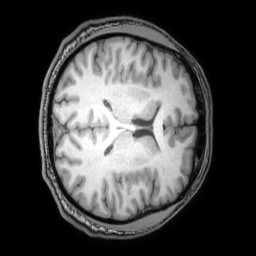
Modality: T1w
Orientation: axial
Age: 29
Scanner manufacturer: philips
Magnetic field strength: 3 T
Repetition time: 0.007 s
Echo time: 0.003501 s